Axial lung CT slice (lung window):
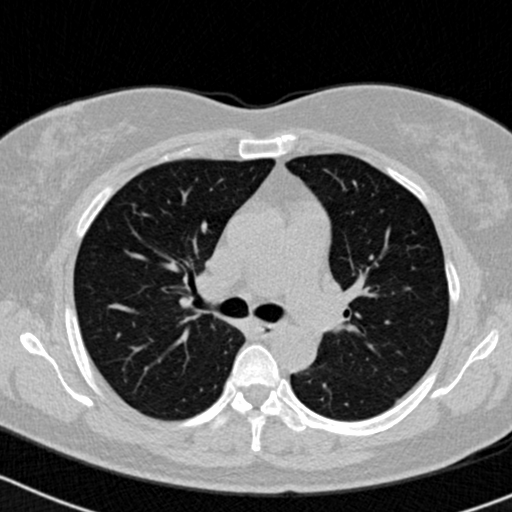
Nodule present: no